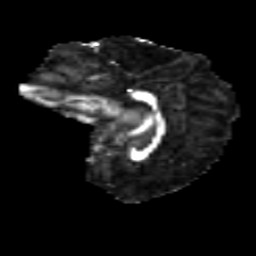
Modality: FA
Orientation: sagittal
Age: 10
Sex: female
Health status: ill
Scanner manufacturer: ge
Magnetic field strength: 3 T
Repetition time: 6.752 s
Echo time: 0.079 s